Question: Is it possible to line up swing components?
The components are in separate panels which both use flow layout. These two panels are in another panel which is using a grid layout.

As you can see there is a subtle difference and I find it annoying. I know that all of the jlabels [the rectangles in blue/purple all have the same size, so i think it might be because of the '+' and '*', but I'm not sure because the left sides of the first two boxes aren't lined up.
the panels
'''
JPanel panel2 = new JPanel(new GridLayout(4, 1));
JPanel panel2a = new JPanel(new FlowLayout());
JPanel panel2b = new JPanel(new FlowLayout());
'''
the first two rectangles (purple)
'''
add1 = new JLabel("", JLabel.CENTER);
add1.setTransferHandler(new TransferHandler("text"));
add1.setBorder(b2);
add2 = new JLabel("", JLabel.CENTER);
add2.setTransferHandler(new TransferHandler("text"));
add2.setBorder(b2);
'''
the two blue rectangles
'''
textFieldA = new JTextField();
textFieldA.setHorizontalAlignment(JTextField.CENTER);
textFieldA.setEditable(false);
textFieldA.setBorder(new LineBorder(Color.blue));
textFieldM = new JTextField();
textFieldM.setHorizontalAlignment(JTextField.CENTER);
textFieldM.setEditable(false);
textFieldM.setBorder(new LineBorder(Color.blue));
'''
the + and *
'''
opA = new JLabel("+", JLabel.CENTER);
opS = new JLabel("*", JLabel.CENTER);
'''
Showing that the rectangles are the same size
'''
Dimension d = card1.getPreferredSize();
int width = d.width + 100;
int height = d.height + 50;
add1.setPreferredSize(new Dimension(width, height));
add2.setPreferredSize(new Dimension(width, height));
mult1.setPreferredSize(new Dimension(width, height));
mult2.setPreferredSize(new Dimension(width, height));
textFieldA.setPreferredSize(new Dimension(width, height));
textFieldM.setPreferredSize(new Dimension(width, height));
'''
Adding to the panels
'''
panel2a.add(add1);
panel2a.add(opA);
panel2a.add(add2);
panel2a.add(enterA);
panel2a.add(textFieldA);
panel2c.add(mult1);
panel2c.add(opM);
panel2c.add(mult2);
panel2c.add(enterM);
panel2c.add(textFieldM);
panel2.add(panel2a);
panel2.add(panel2c);
'''
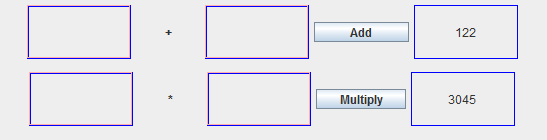
Answer: AFAIU this could be achieved using <URL>. This layout would require 5 horizontal groups and 2 vertical groups.

See <URL>.
See also <URL> for an MCVE.